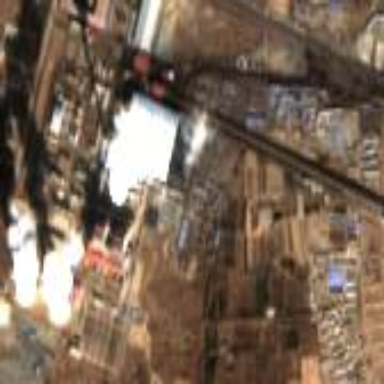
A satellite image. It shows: Industrial area with coal-powered plant.